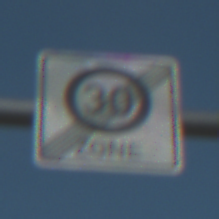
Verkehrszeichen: EndeZone30
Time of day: MorningAfternoon
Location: Outdoor (Suburban)
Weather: Clear
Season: NotSpecified
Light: Natural